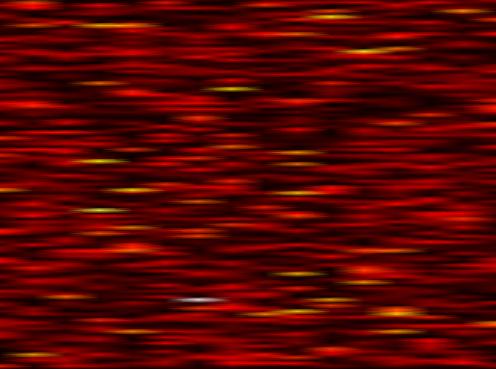
Label: FBMC